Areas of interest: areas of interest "Clothing, Shoes, Hats and Leather Goods Store"
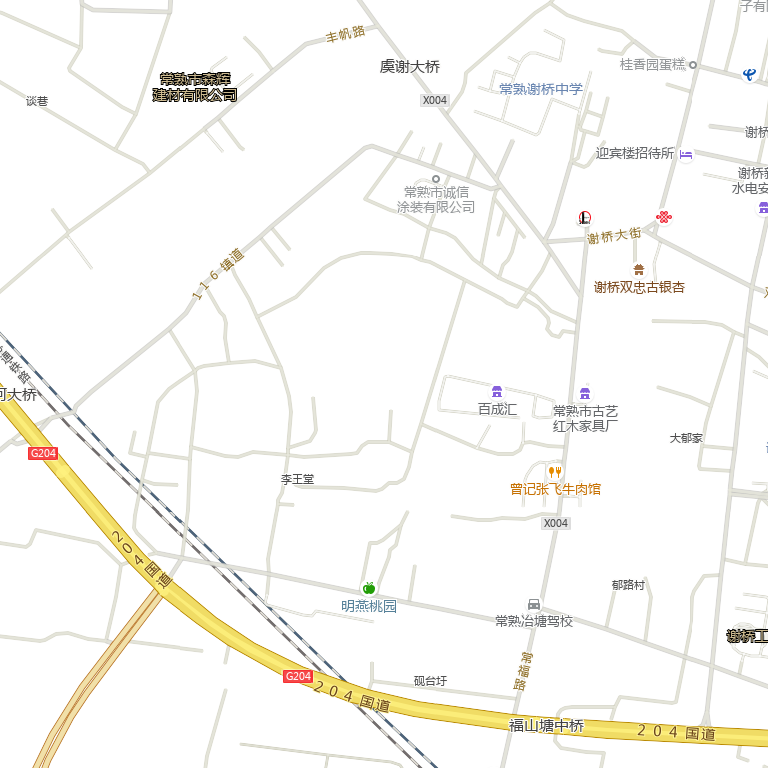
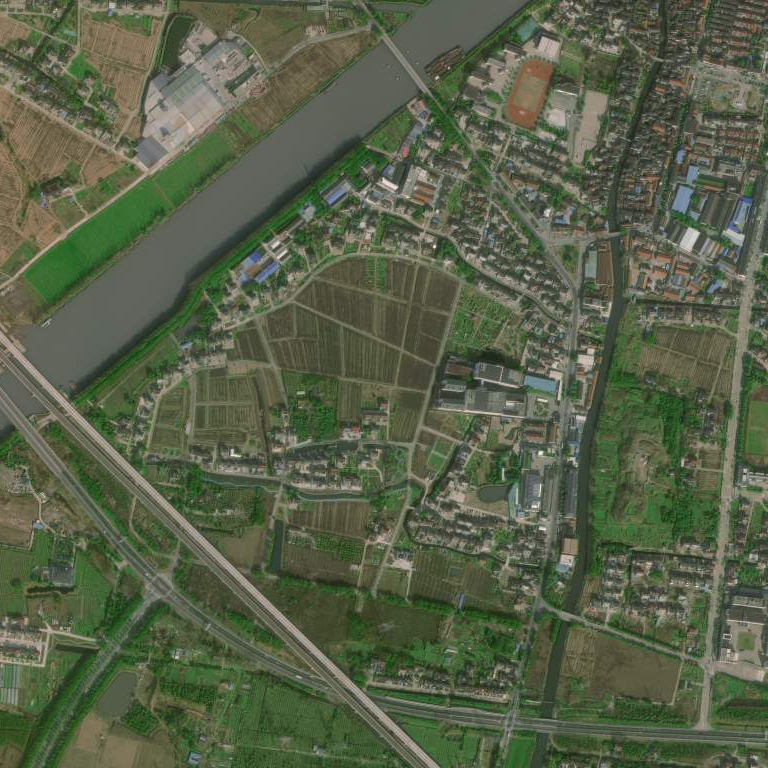